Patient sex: M
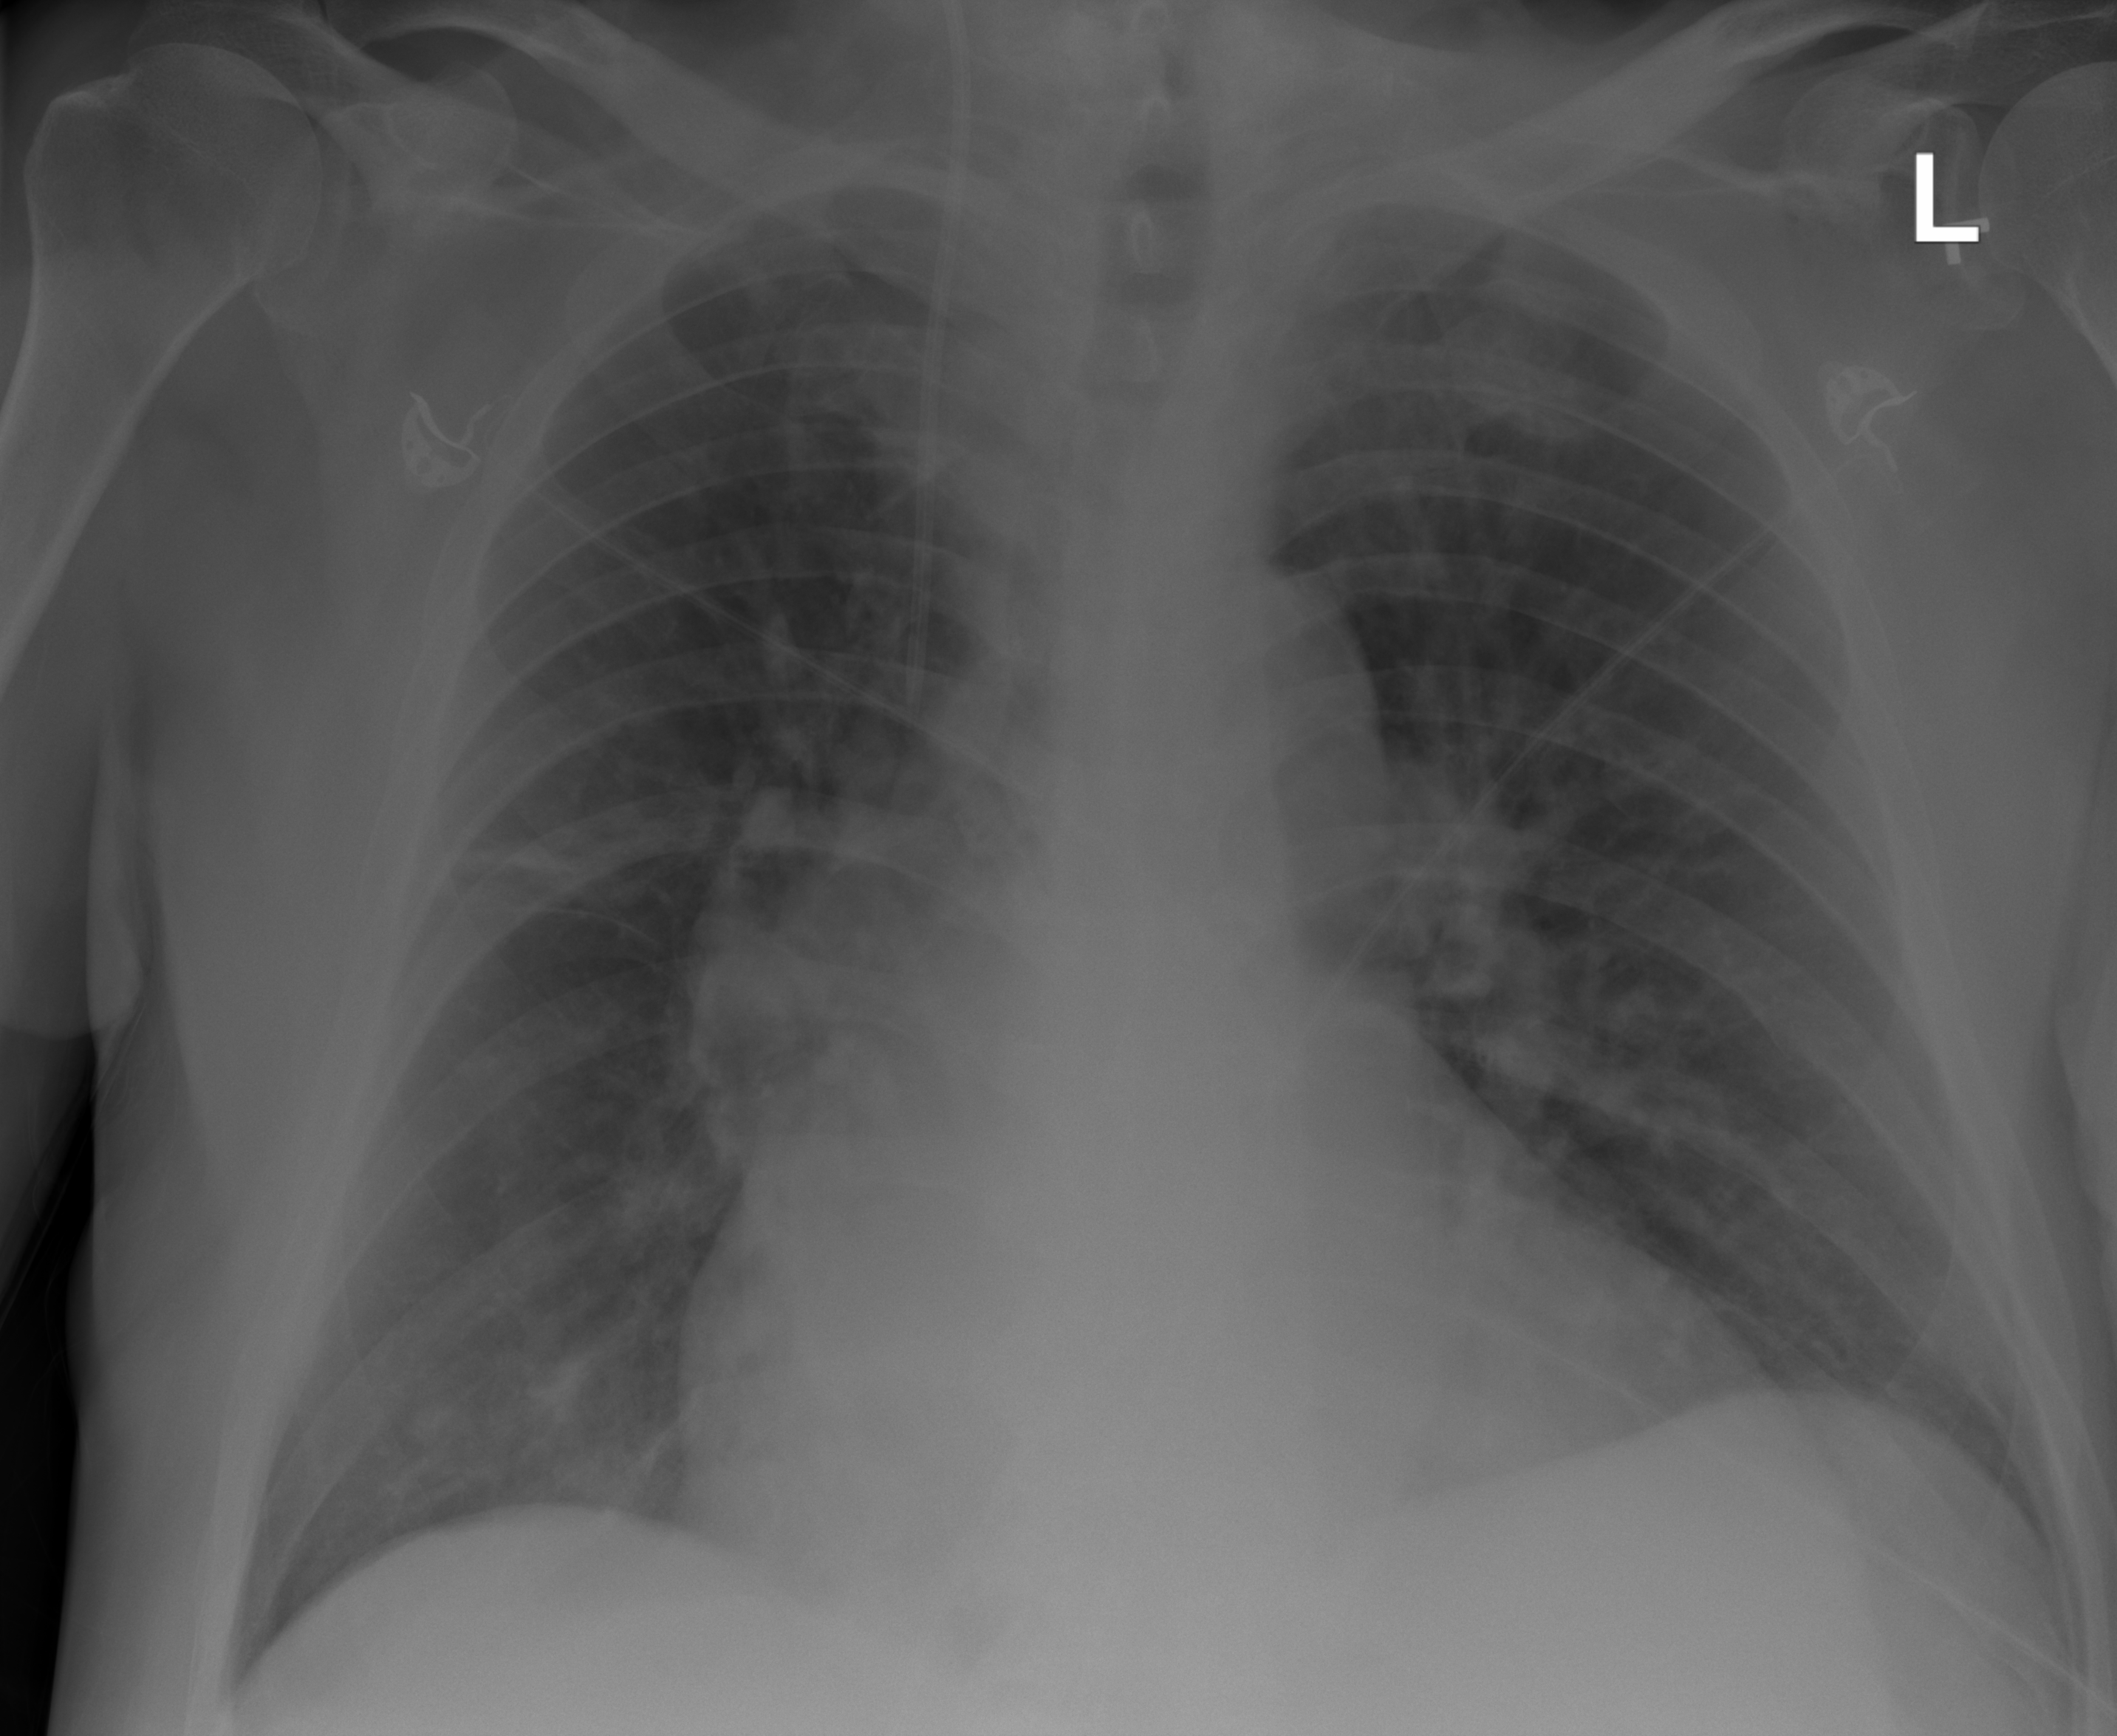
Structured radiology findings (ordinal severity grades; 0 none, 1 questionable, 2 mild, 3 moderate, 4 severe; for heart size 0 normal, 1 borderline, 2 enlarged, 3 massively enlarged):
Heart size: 2
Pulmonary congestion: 2
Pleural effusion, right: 0
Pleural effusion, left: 0
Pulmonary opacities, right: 0
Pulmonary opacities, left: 0
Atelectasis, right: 0
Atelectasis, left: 0